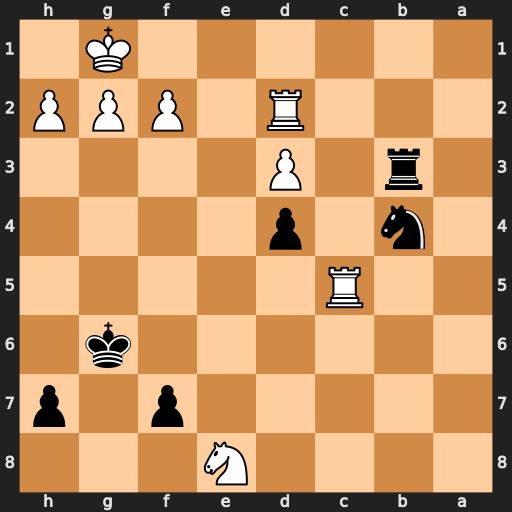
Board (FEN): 4N3/5p1p/6k1/2R5/1n1p4/1r1P4/3R1PPP/6K1
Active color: b
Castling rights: -
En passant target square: -
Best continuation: Rb1+ Rc1 Rxc1+ Rd1 Rxd1#